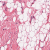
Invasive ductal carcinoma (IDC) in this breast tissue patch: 0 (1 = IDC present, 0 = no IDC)